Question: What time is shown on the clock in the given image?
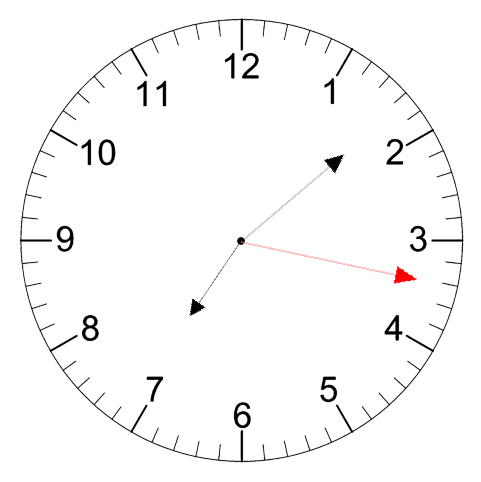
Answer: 07:08:17